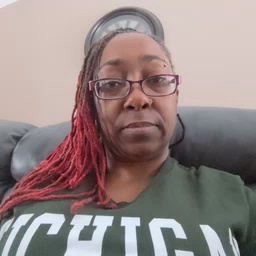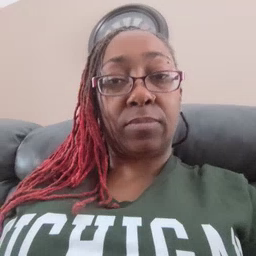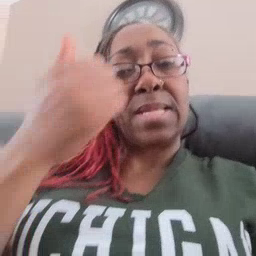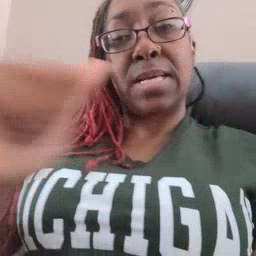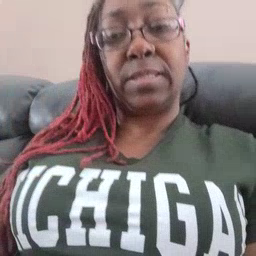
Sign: any